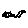
Label: cat